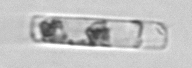
Label: Guinardia_delicatula